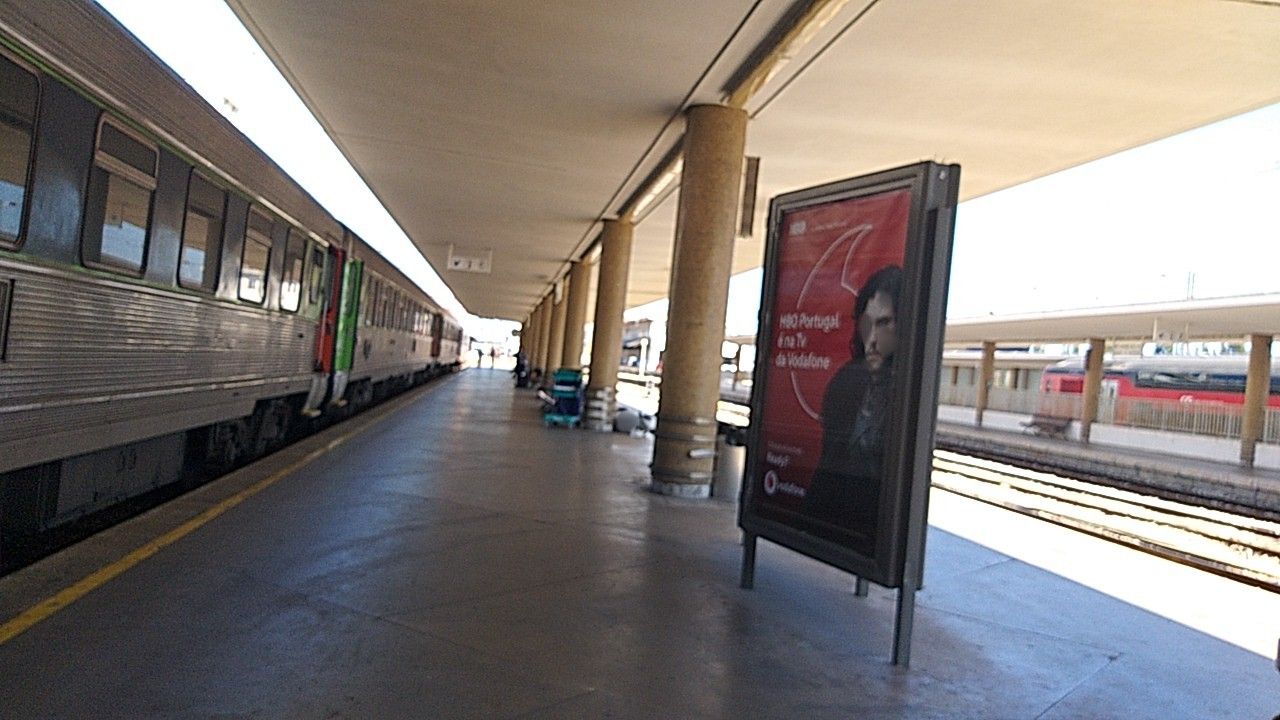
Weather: rainy
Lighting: day
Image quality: good
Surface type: walking surface
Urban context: urban centre
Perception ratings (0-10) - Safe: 0.48, Lively: 3.91, Beautiful: 3.57, Boring: 8.82, Depressing: 6.58, Wealthy: 2.31